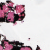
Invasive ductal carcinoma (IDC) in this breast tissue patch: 0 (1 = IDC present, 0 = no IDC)